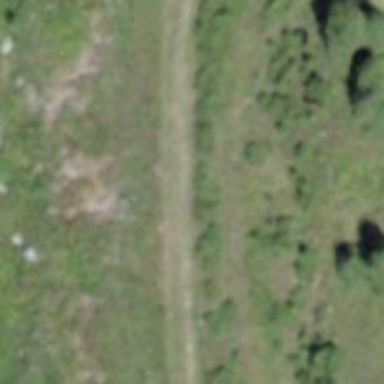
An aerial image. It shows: Intermediate downhill track with grade 5 tracktype.